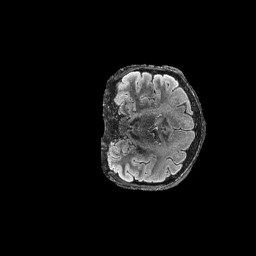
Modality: FLAIR
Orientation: coronal
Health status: ill
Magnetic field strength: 3 T